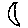
Label: moon